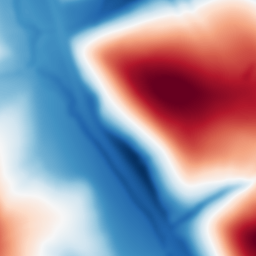
Category: multiscale
Decomposition family: dog
Decomposition parameters: sigma_low: 3
sigma_high: 100
Upsampling method: quintic
Upsampling parameters: scale: 8
Upsampling scale: 8